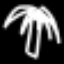
Label: palm tree